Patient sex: M
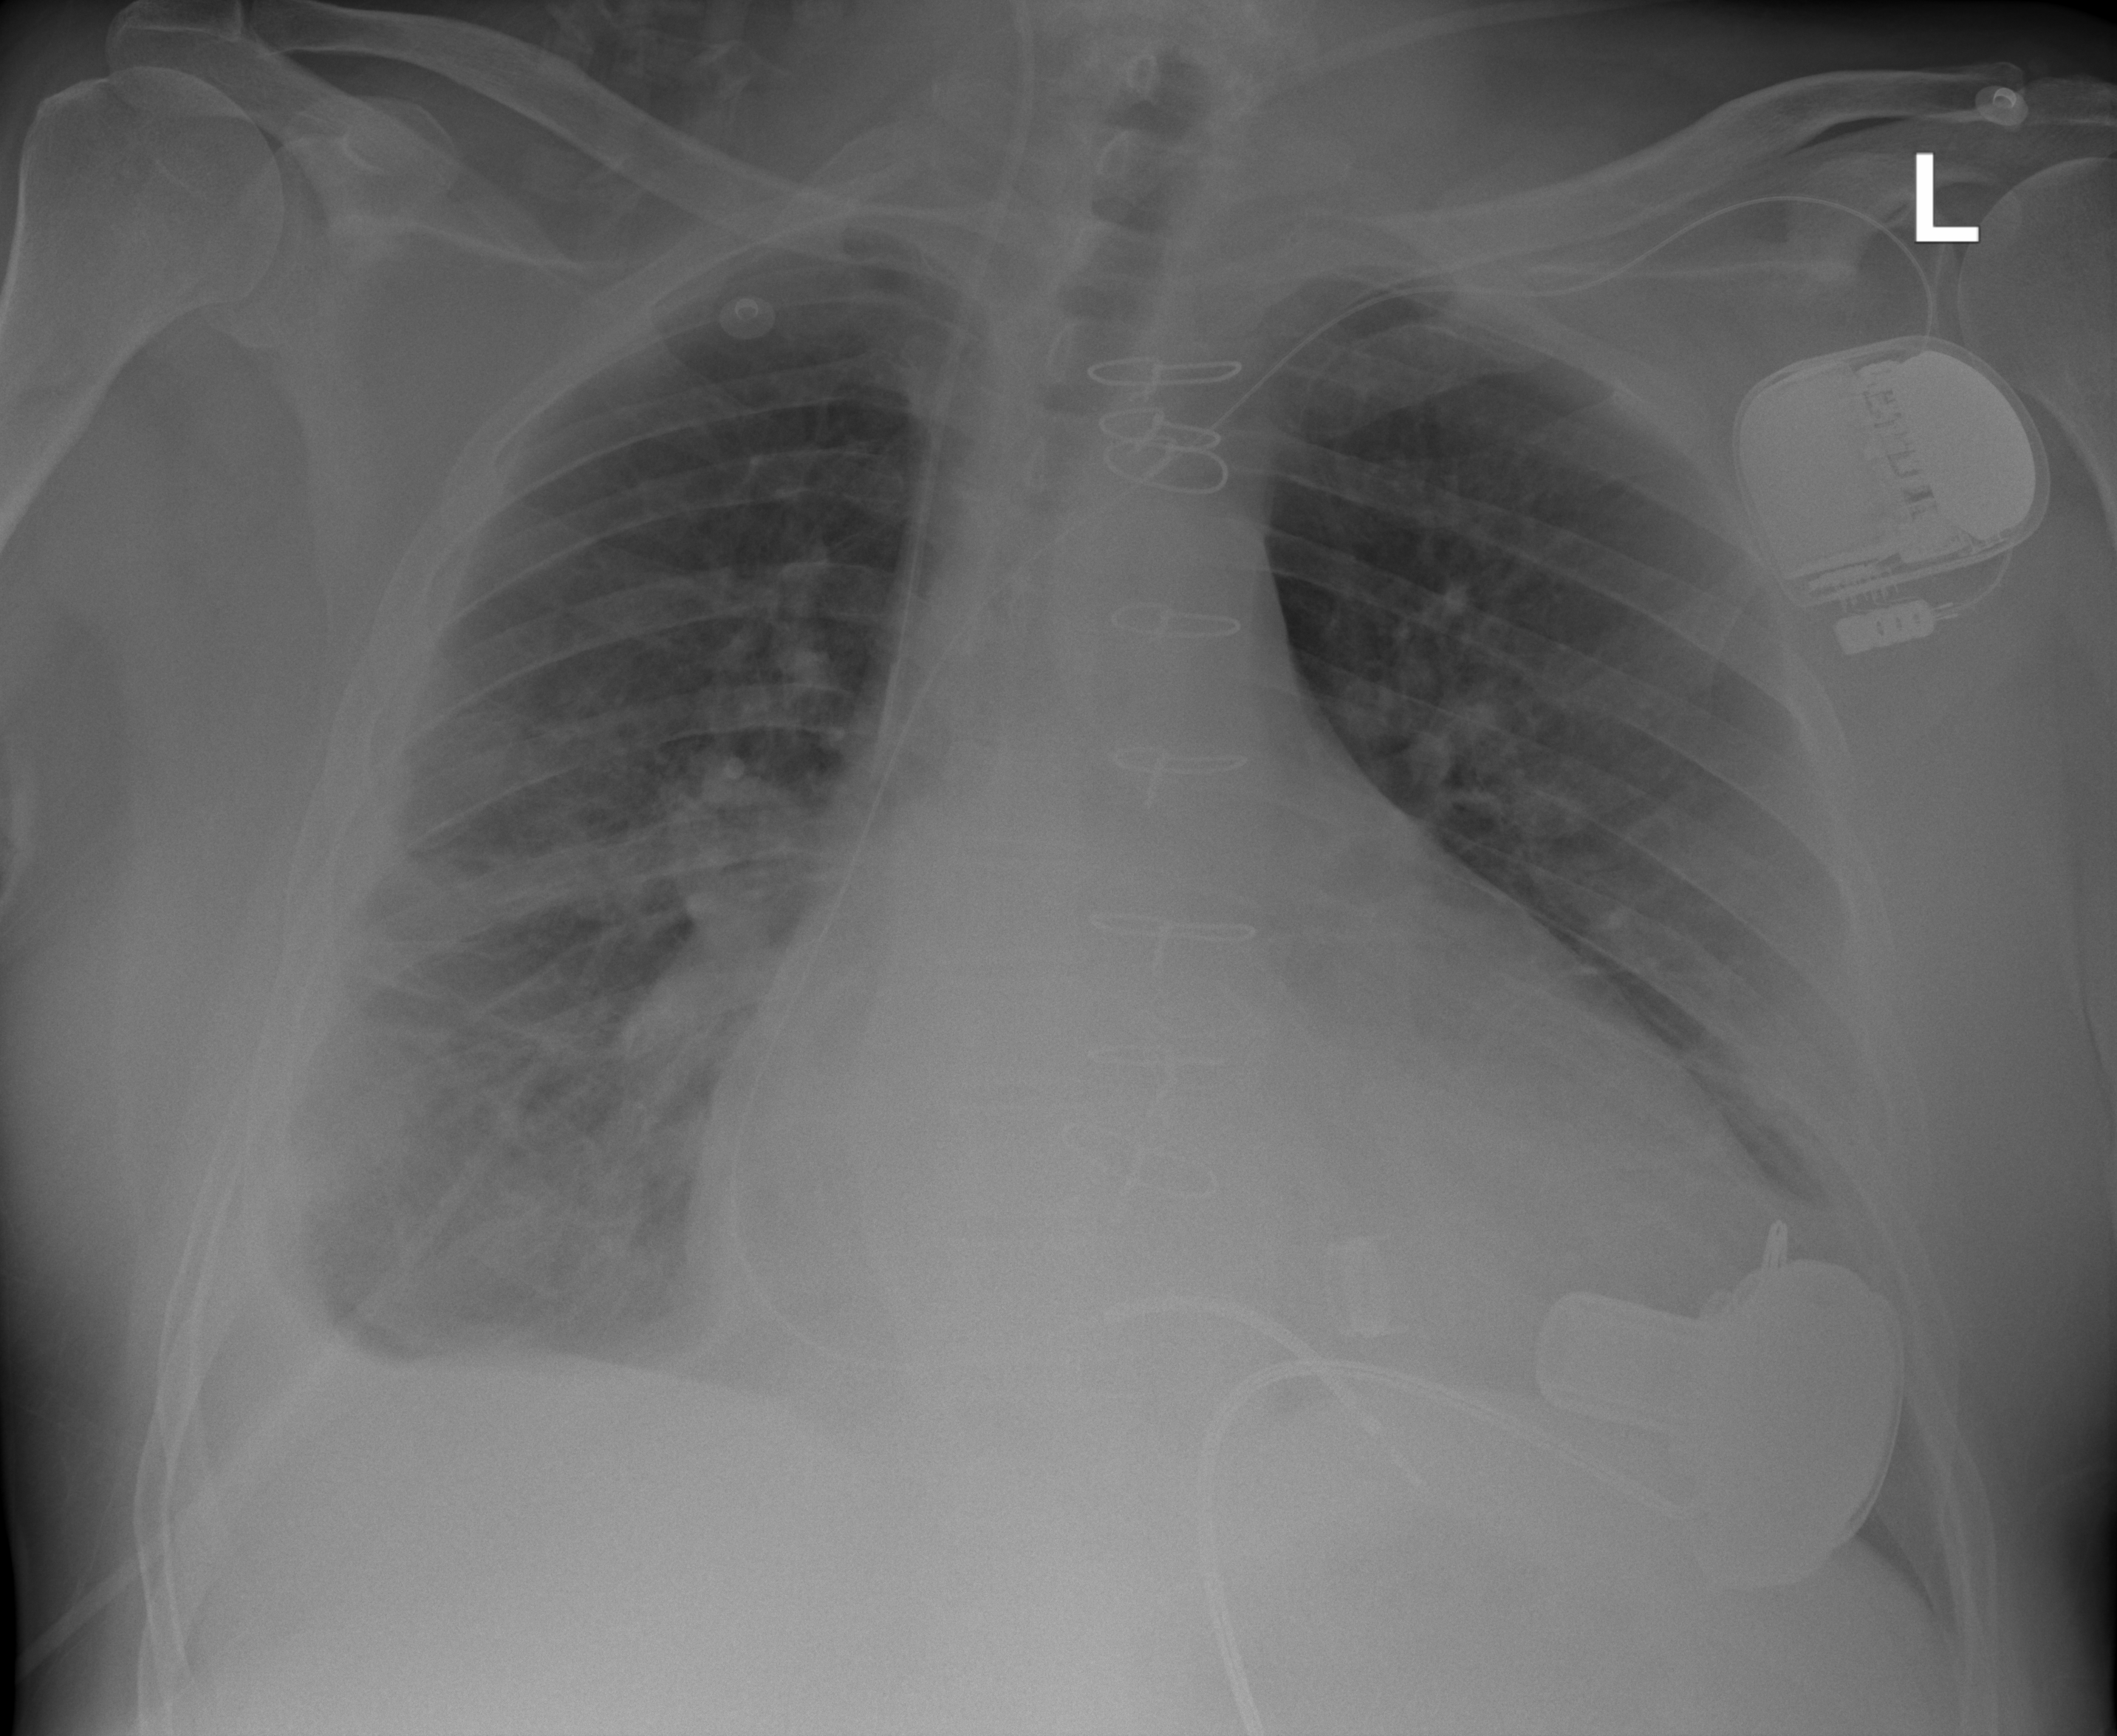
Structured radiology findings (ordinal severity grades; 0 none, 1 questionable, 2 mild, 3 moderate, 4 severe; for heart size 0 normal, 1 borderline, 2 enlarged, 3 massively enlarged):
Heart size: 2
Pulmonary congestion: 1
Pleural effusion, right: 3
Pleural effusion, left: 2
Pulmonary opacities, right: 0
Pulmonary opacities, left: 0
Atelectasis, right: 2
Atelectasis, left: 2